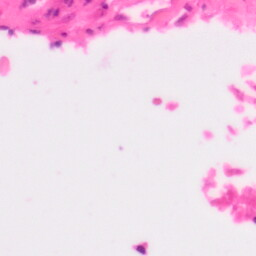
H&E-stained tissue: Colon